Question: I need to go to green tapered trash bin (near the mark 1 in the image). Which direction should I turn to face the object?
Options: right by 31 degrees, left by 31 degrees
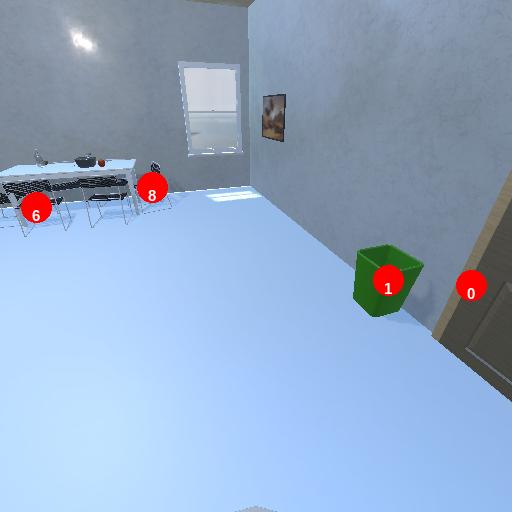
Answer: right by 31 degrees